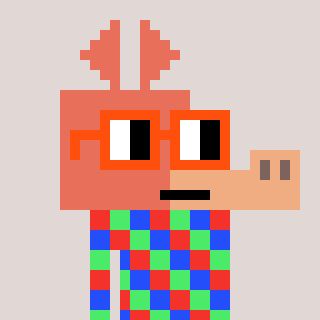
a pixel art character with square orange glasses, a aardvark-shaped head and a red-colored body on a warm background